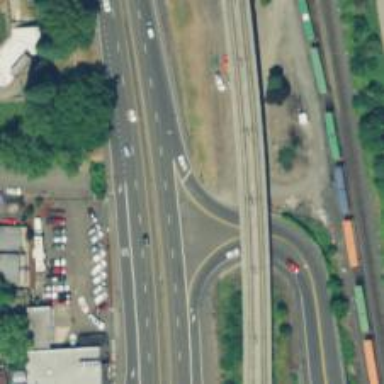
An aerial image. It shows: Trunk link highway.